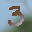
Label: 3